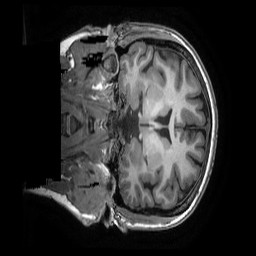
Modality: T1w
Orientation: coronal
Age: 23
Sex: female
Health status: healthy
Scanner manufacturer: ge